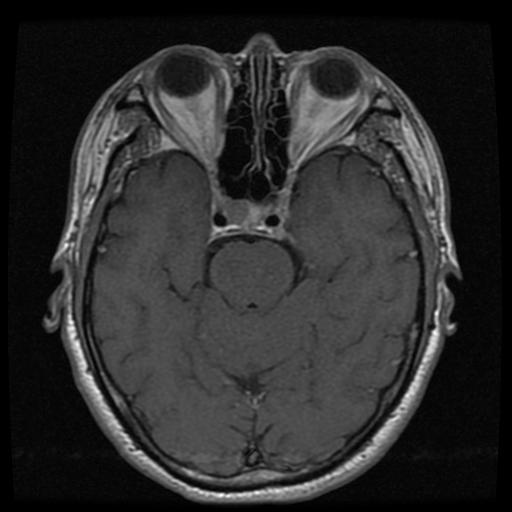
Label: pituitary